Question: What is the most efficient way to produce an array of 100 numbers that form the shape of the triangle wave below, with a max/min amplitude of 0.5?
Triangle waveform in mind:

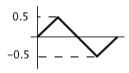
Answer: Use a generator:
'''
def triangle(length, amplitude):
section = length // 4
for direction in (1, -1):
for i in range(section):
yield i * (amplitude / section) * direction
for i in range(section):
yield (amplitude - (i * (amplitude / section))) * direction
'''
This'll work fine for a length divisible by 4, you may miss up to 3 values for other lengths.
'''
>>> list(triangle(100, 0.5))
[0.0, 0.02, 0.04, 0.06, 0.08, 0.1, 0.12, 0.14, 0.16, 0.18, 0.2, 0.22, 0.24, 0.26, 0.28, 0.3, 0.32, 0.34, 0.36, 0.38, 0.4, 0.42, 0.44, 0.46, 0.48, 0.5, 0.48, 0.46, 0.44, 0.42, 0.4, 0.38, 0.36, 0.33999999999999997, 0.32, 0.3, 0.28, 0.26, 0.24, 0.21999999999999997, 0.2, 0.18, 0.15999999999999998, 0.14, 0.12, 0.09999999999999998, 0.08000000000000002, 0.06, 0.03999999999999998, 0.020000000000000018, -0.0, -0.02, -0.04, -0.06, -0.08, -0.1, -0.12, -0.14, -0.16, -0.18, -0.2, -0.22, -0.24, -0.26, -0.28, -0.3, -0.32, -0.34, -0.36, -0.38, -0.4, -0.42, -0.44, -0.46, -0.48, -0.5, -0.48, -0.46, -0.44, -0.42, -0.4, -0.38, -0.36, -0.33999999999999997, -0.32, -0.3, -0.28, -0.26, -0.24, -0.21999999999999997, -0.2, -0.18, -0.15999999999999998, -0.14, -0.12, -0.09999999999999998, -0.08000000000000002, -0.06, -0.03999999999999998, -0.020000000000000018]
'''